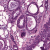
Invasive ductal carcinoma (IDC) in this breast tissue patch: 0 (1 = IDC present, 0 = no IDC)